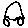
Label: car